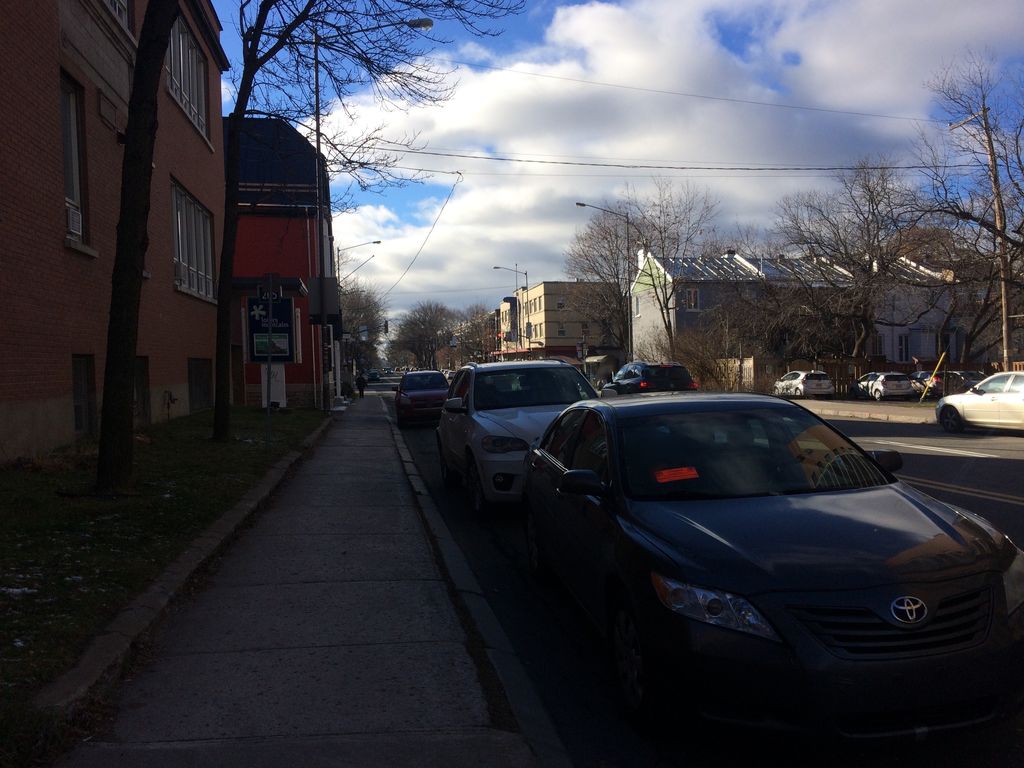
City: quebec_city